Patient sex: F
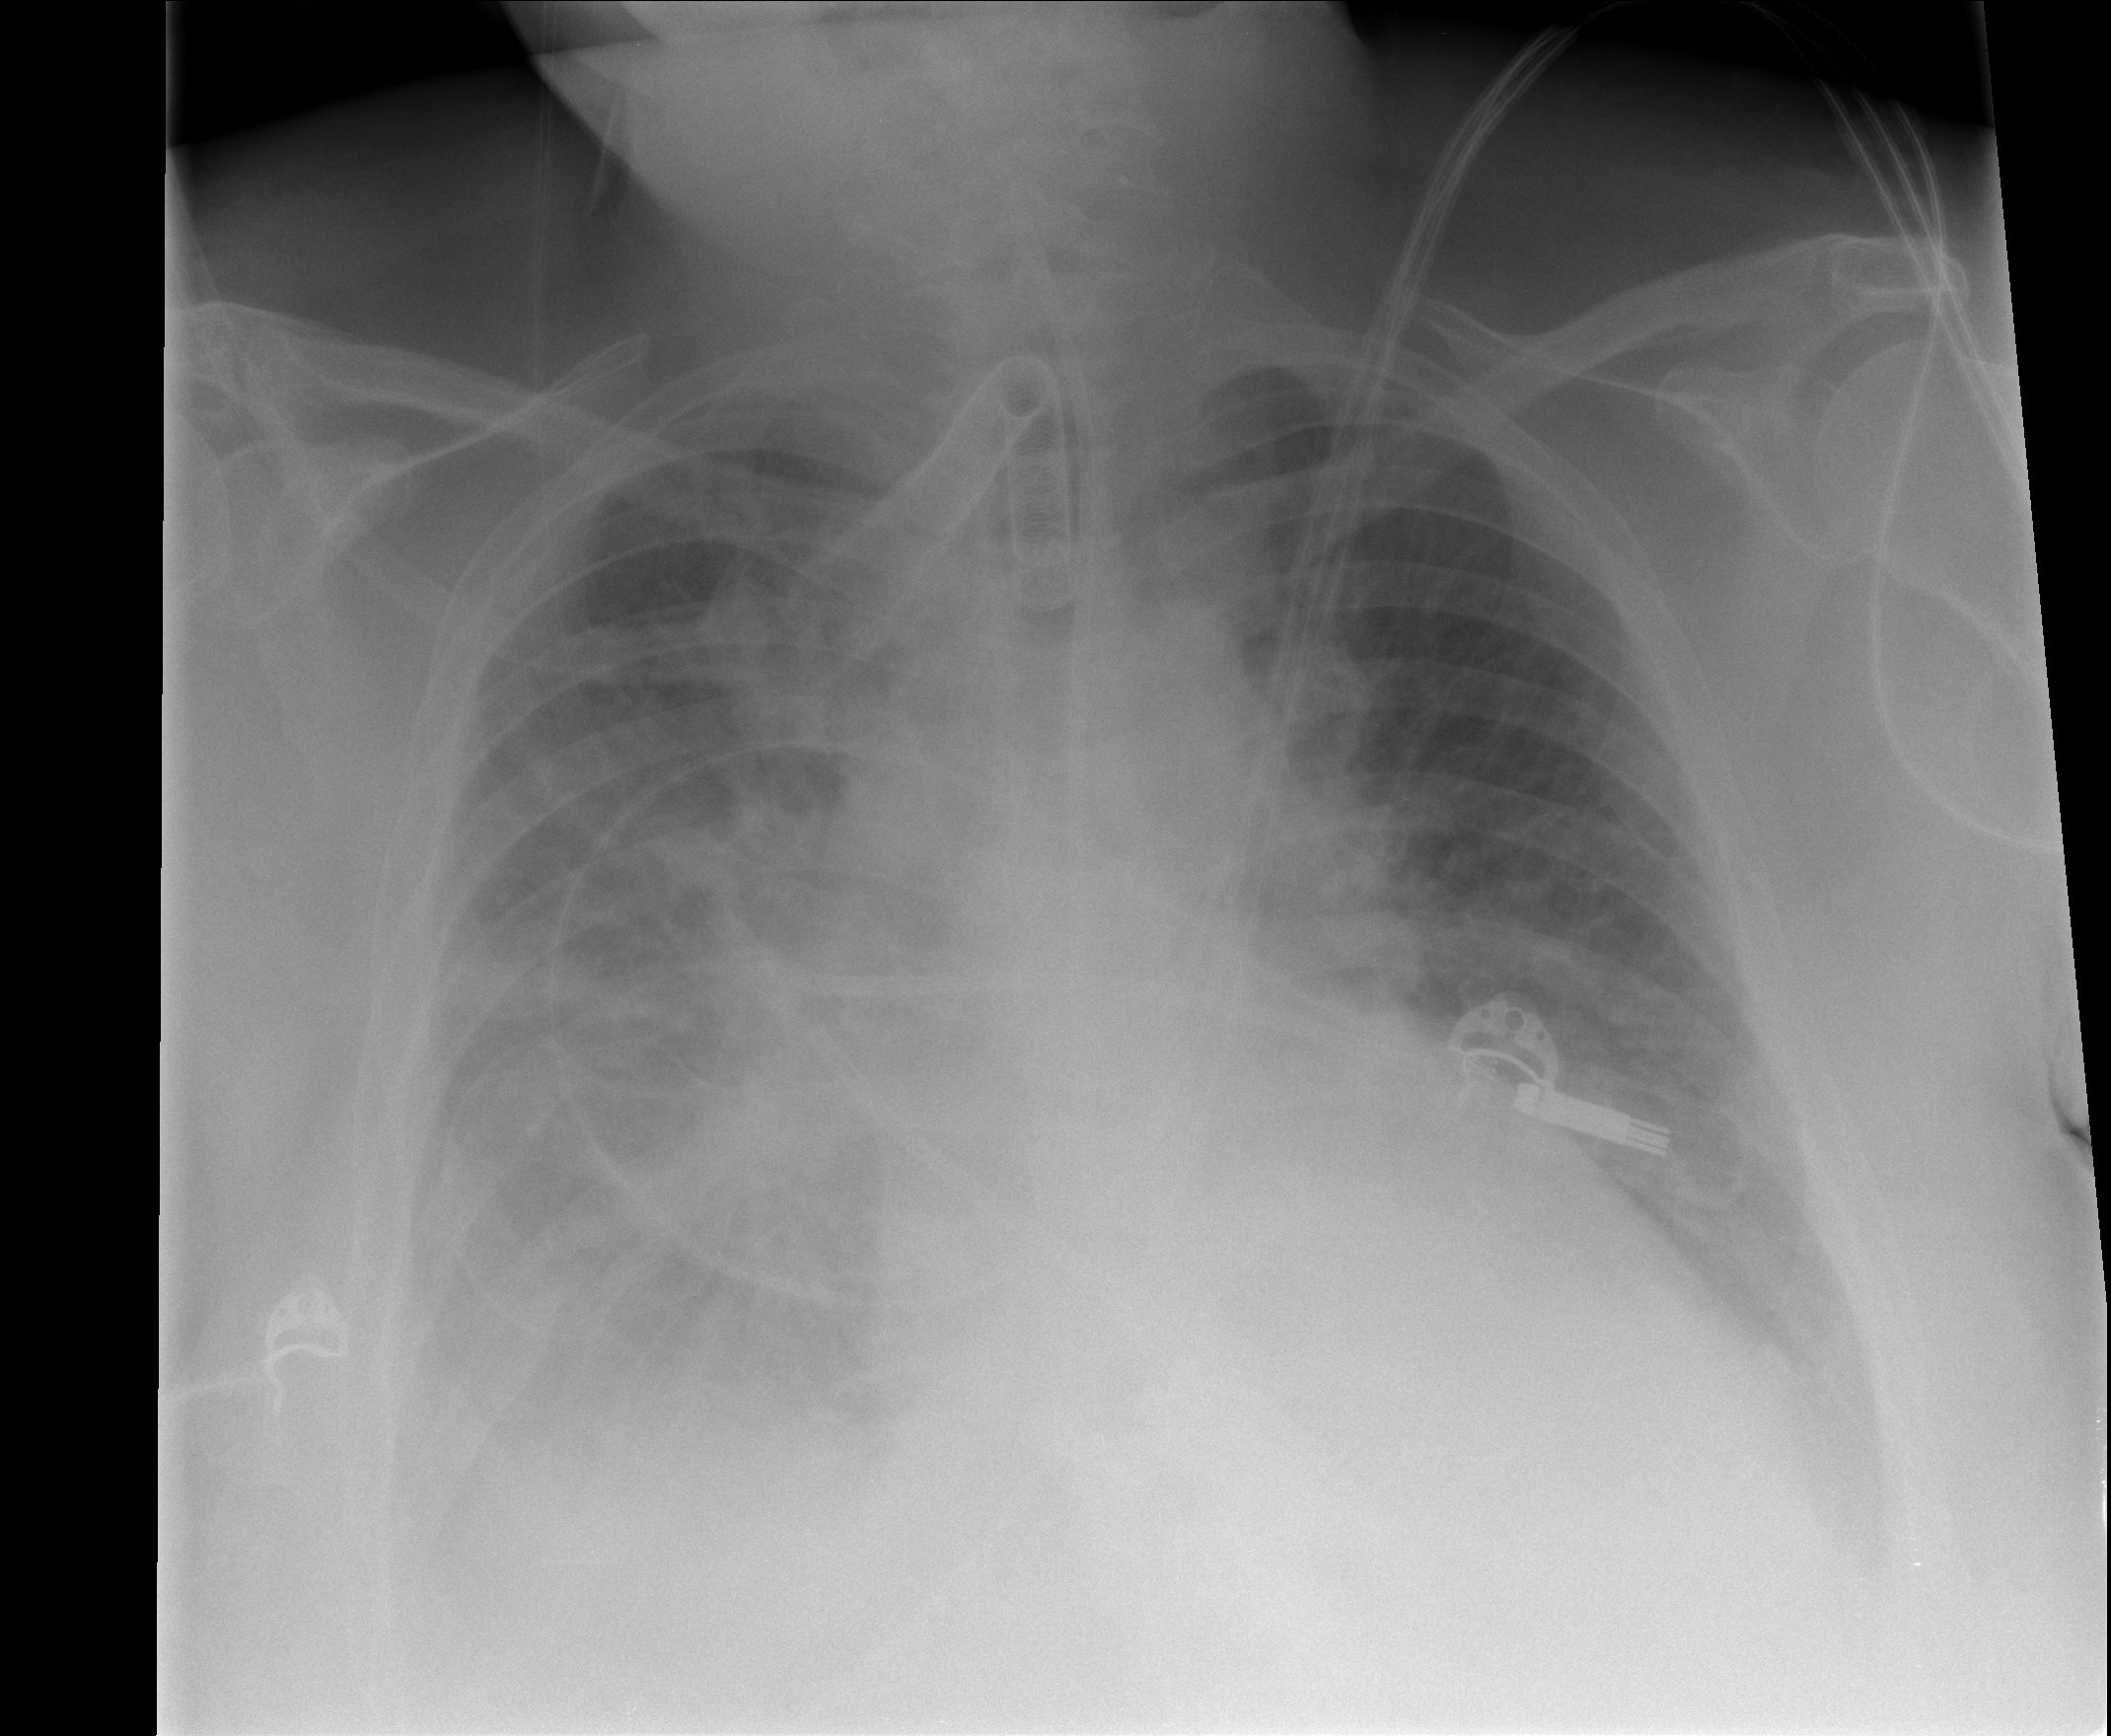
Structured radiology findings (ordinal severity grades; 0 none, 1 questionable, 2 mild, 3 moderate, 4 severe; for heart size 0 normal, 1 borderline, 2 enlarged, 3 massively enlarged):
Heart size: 0
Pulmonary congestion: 3
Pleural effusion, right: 2
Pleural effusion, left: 0
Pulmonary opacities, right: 3
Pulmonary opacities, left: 1
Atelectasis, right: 2
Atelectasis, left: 2